Interaction volume radius: 5 \u00c5
Interaction volume height: 45 \u00c5
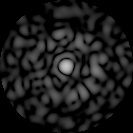
Disorder parameter: 0.8058